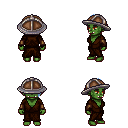
a pixel art fantasy rpg character, female body template, orc, green skin, brown robe, white pants, white cyan long mohawk hairstyle, chain helm, leather bracers, four views (front, back, left, right), 2x2 character sprite sheet, small pixel art, hard edges, no anti-aliasing